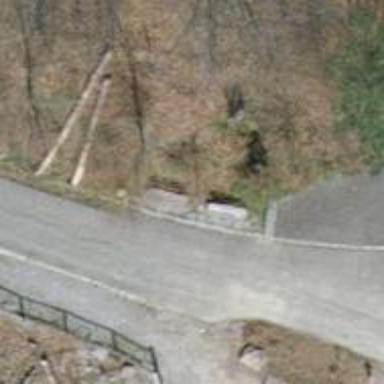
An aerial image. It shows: Bench for seating.